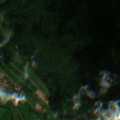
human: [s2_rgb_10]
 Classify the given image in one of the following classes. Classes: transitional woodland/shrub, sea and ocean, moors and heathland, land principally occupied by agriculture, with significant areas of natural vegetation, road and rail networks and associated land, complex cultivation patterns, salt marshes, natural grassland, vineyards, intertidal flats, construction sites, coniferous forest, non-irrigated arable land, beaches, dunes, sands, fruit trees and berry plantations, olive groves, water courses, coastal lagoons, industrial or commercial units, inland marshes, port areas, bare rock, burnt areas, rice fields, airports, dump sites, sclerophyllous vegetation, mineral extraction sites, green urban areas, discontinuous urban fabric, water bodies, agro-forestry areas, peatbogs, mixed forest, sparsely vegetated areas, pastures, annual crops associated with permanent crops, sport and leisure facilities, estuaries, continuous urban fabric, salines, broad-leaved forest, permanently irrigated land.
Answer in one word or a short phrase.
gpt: discontinuous urban fabric, non-irrigated arable land, mixed forest